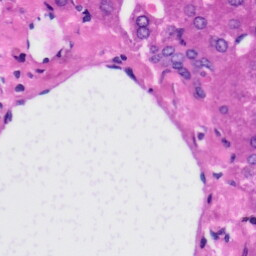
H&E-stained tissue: Liver